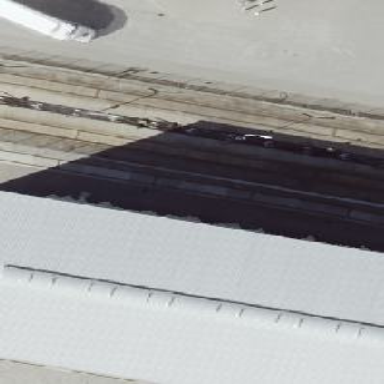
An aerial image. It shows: Warehouse.